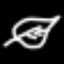
Label: leaf